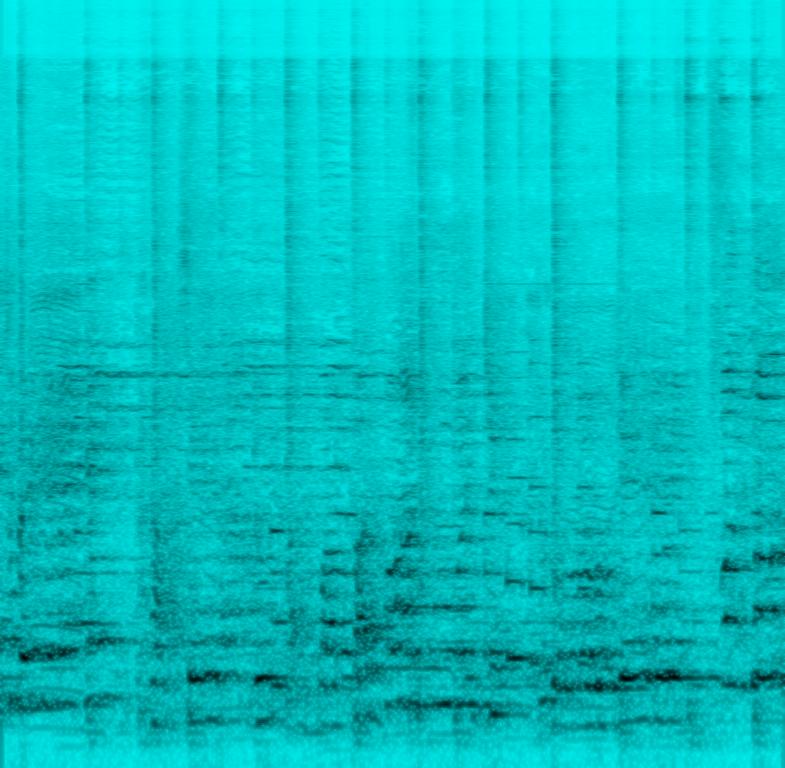
The low quality recording features a live performance of fruity male vocal singing over funky piano melody and beat played on playback that consists of punchy snare and kick hits, shimmering hi hats and smooth bass. The crowd is also singing along, harmonizing with the lead vocal. It sounds emotional and groovy, even though the recording is noisy.